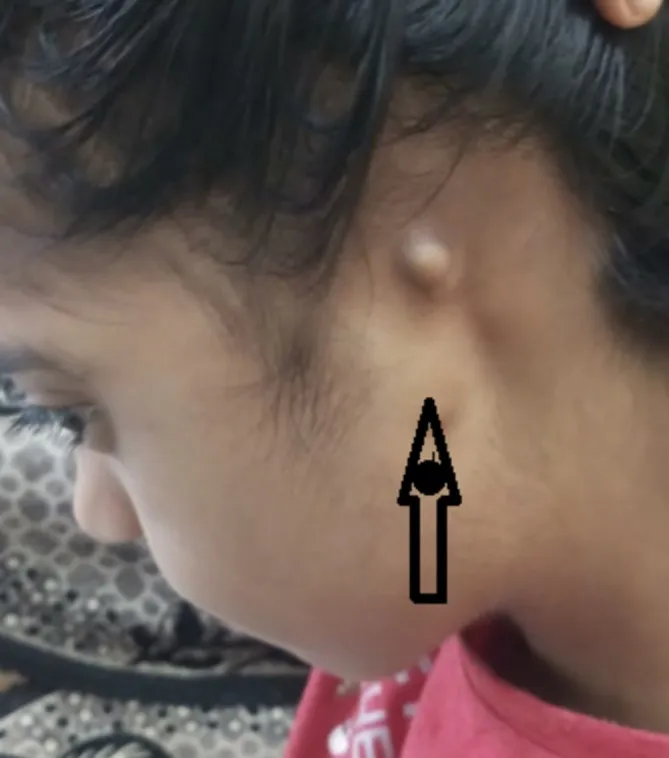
absent ear cartilage and external auditory canal on the left side.
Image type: medical_photograph (skin_photograph)